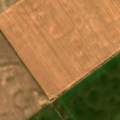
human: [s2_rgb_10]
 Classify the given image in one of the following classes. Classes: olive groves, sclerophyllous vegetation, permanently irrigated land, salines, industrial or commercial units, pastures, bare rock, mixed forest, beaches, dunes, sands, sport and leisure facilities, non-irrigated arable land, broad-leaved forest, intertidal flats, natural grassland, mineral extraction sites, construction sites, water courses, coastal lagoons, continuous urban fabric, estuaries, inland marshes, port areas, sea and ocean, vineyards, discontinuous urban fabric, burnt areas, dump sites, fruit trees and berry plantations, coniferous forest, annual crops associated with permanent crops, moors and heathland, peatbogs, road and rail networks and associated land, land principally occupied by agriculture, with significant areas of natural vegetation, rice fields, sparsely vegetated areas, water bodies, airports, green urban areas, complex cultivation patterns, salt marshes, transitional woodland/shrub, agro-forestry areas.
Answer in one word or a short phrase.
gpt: non-irrigated arable land